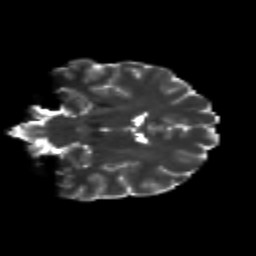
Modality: T2w
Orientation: coronal
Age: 22
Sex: female
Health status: healthy
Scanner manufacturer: siemens
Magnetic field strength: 3 T
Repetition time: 8.6 s
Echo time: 0.095 s